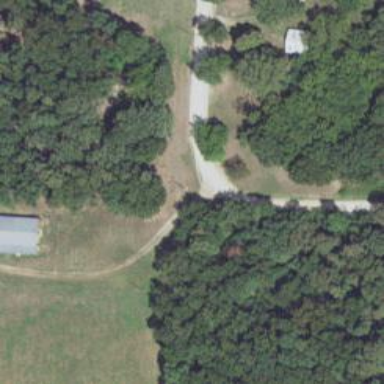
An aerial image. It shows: Unclassified road.